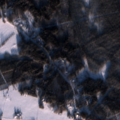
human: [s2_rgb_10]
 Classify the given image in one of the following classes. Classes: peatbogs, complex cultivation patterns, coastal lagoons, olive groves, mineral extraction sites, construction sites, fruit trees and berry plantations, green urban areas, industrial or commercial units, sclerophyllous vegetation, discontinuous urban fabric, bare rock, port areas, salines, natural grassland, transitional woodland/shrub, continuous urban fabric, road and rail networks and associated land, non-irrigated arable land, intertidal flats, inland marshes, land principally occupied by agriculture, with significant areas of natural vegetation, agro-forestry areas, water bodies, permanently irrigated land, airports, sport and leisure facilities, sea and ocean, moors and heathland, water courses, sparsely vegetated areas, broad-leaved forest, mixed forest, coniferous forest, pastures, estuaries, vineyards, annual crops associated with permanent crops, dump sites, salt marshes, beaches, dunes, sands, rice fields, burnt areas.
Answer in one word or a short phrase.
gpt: non-irrigated arable land, broad-leaved forest, coniferous forest, mixed forest